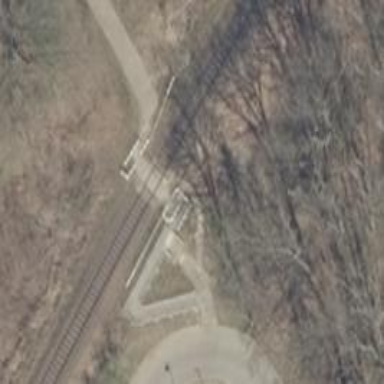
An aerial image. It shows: Railway crossing with chicane.